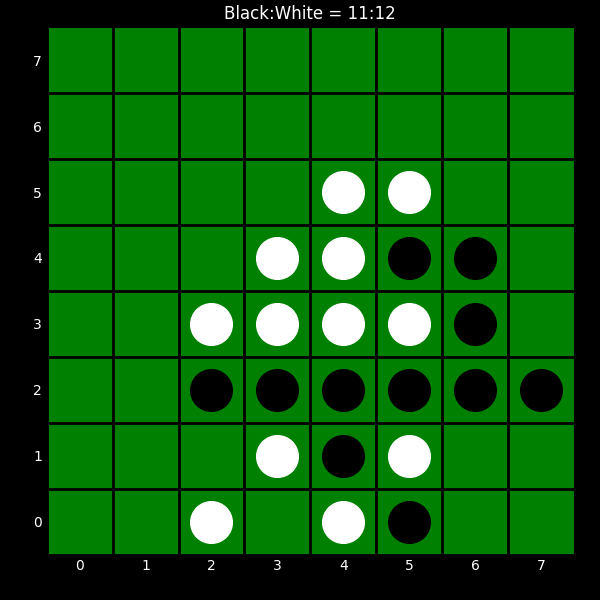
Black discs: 11
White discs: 12